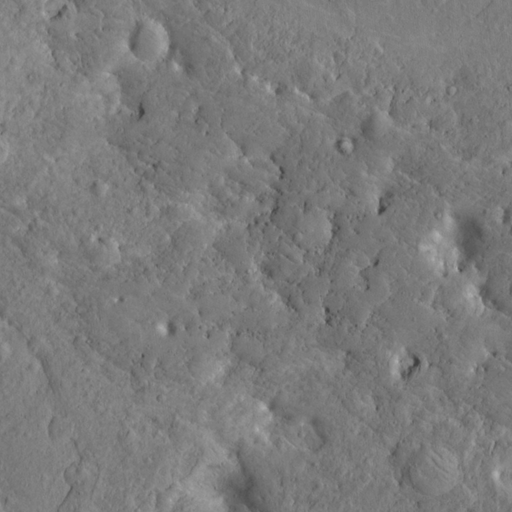
Objects detected: cone